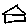
Label: house